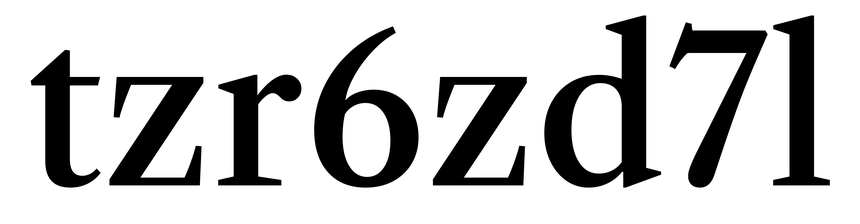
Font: LibreCaslonText_Medium